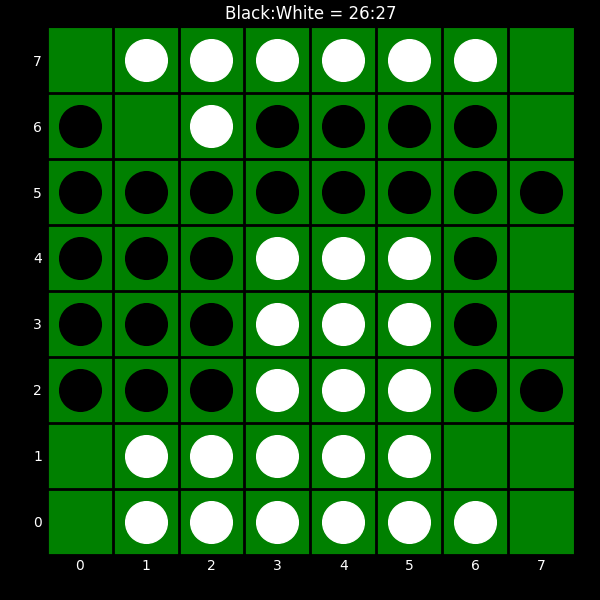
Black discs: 26
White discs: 27